Question: I have one mysql table, in that table contain varchar field. I want to get the max value from the table.

'''
SELECT Max(CAST(test as SIGNED)) as a FROM testtable;
'''
G450
how to select the max value in mysql in varchar field?
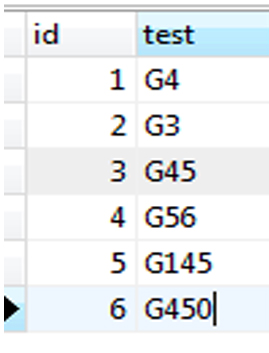
Answer: If your data always has single character followed by integer, you can use the following:
'''
SELECT * FROM testtable WHERE substring(test,2)=(SELECT MAX(CAST(SUBSTRING(test,2) AS SIGNED)) FROM testtable);
'''
This will return all rows with the character followed by the max integer - i.e. if you have G540 and X540, it'll return both.